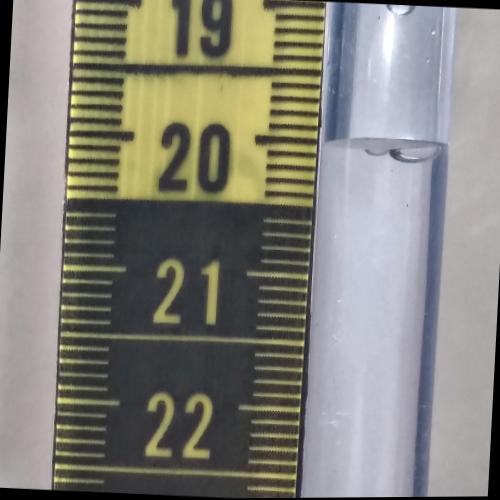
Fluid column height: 20.0 cm